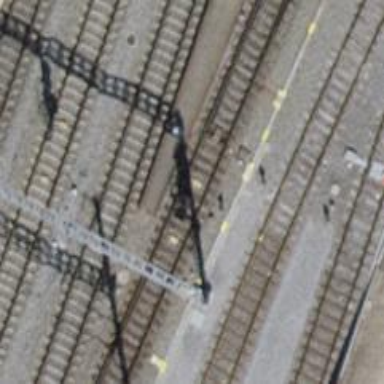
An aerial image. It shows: Single railway track with electrification through contact line.